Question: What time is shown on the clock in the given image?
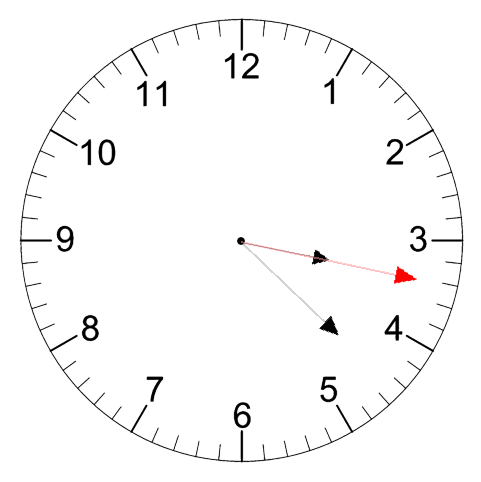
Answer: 03:22:17